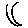
Label: moon